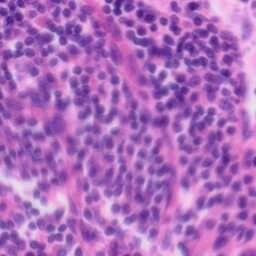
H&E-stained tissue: Tonsil